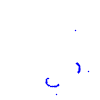
Particle: proton